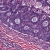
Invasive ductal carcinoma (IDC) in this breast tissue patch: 1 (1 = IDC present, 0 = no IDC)